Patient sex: M
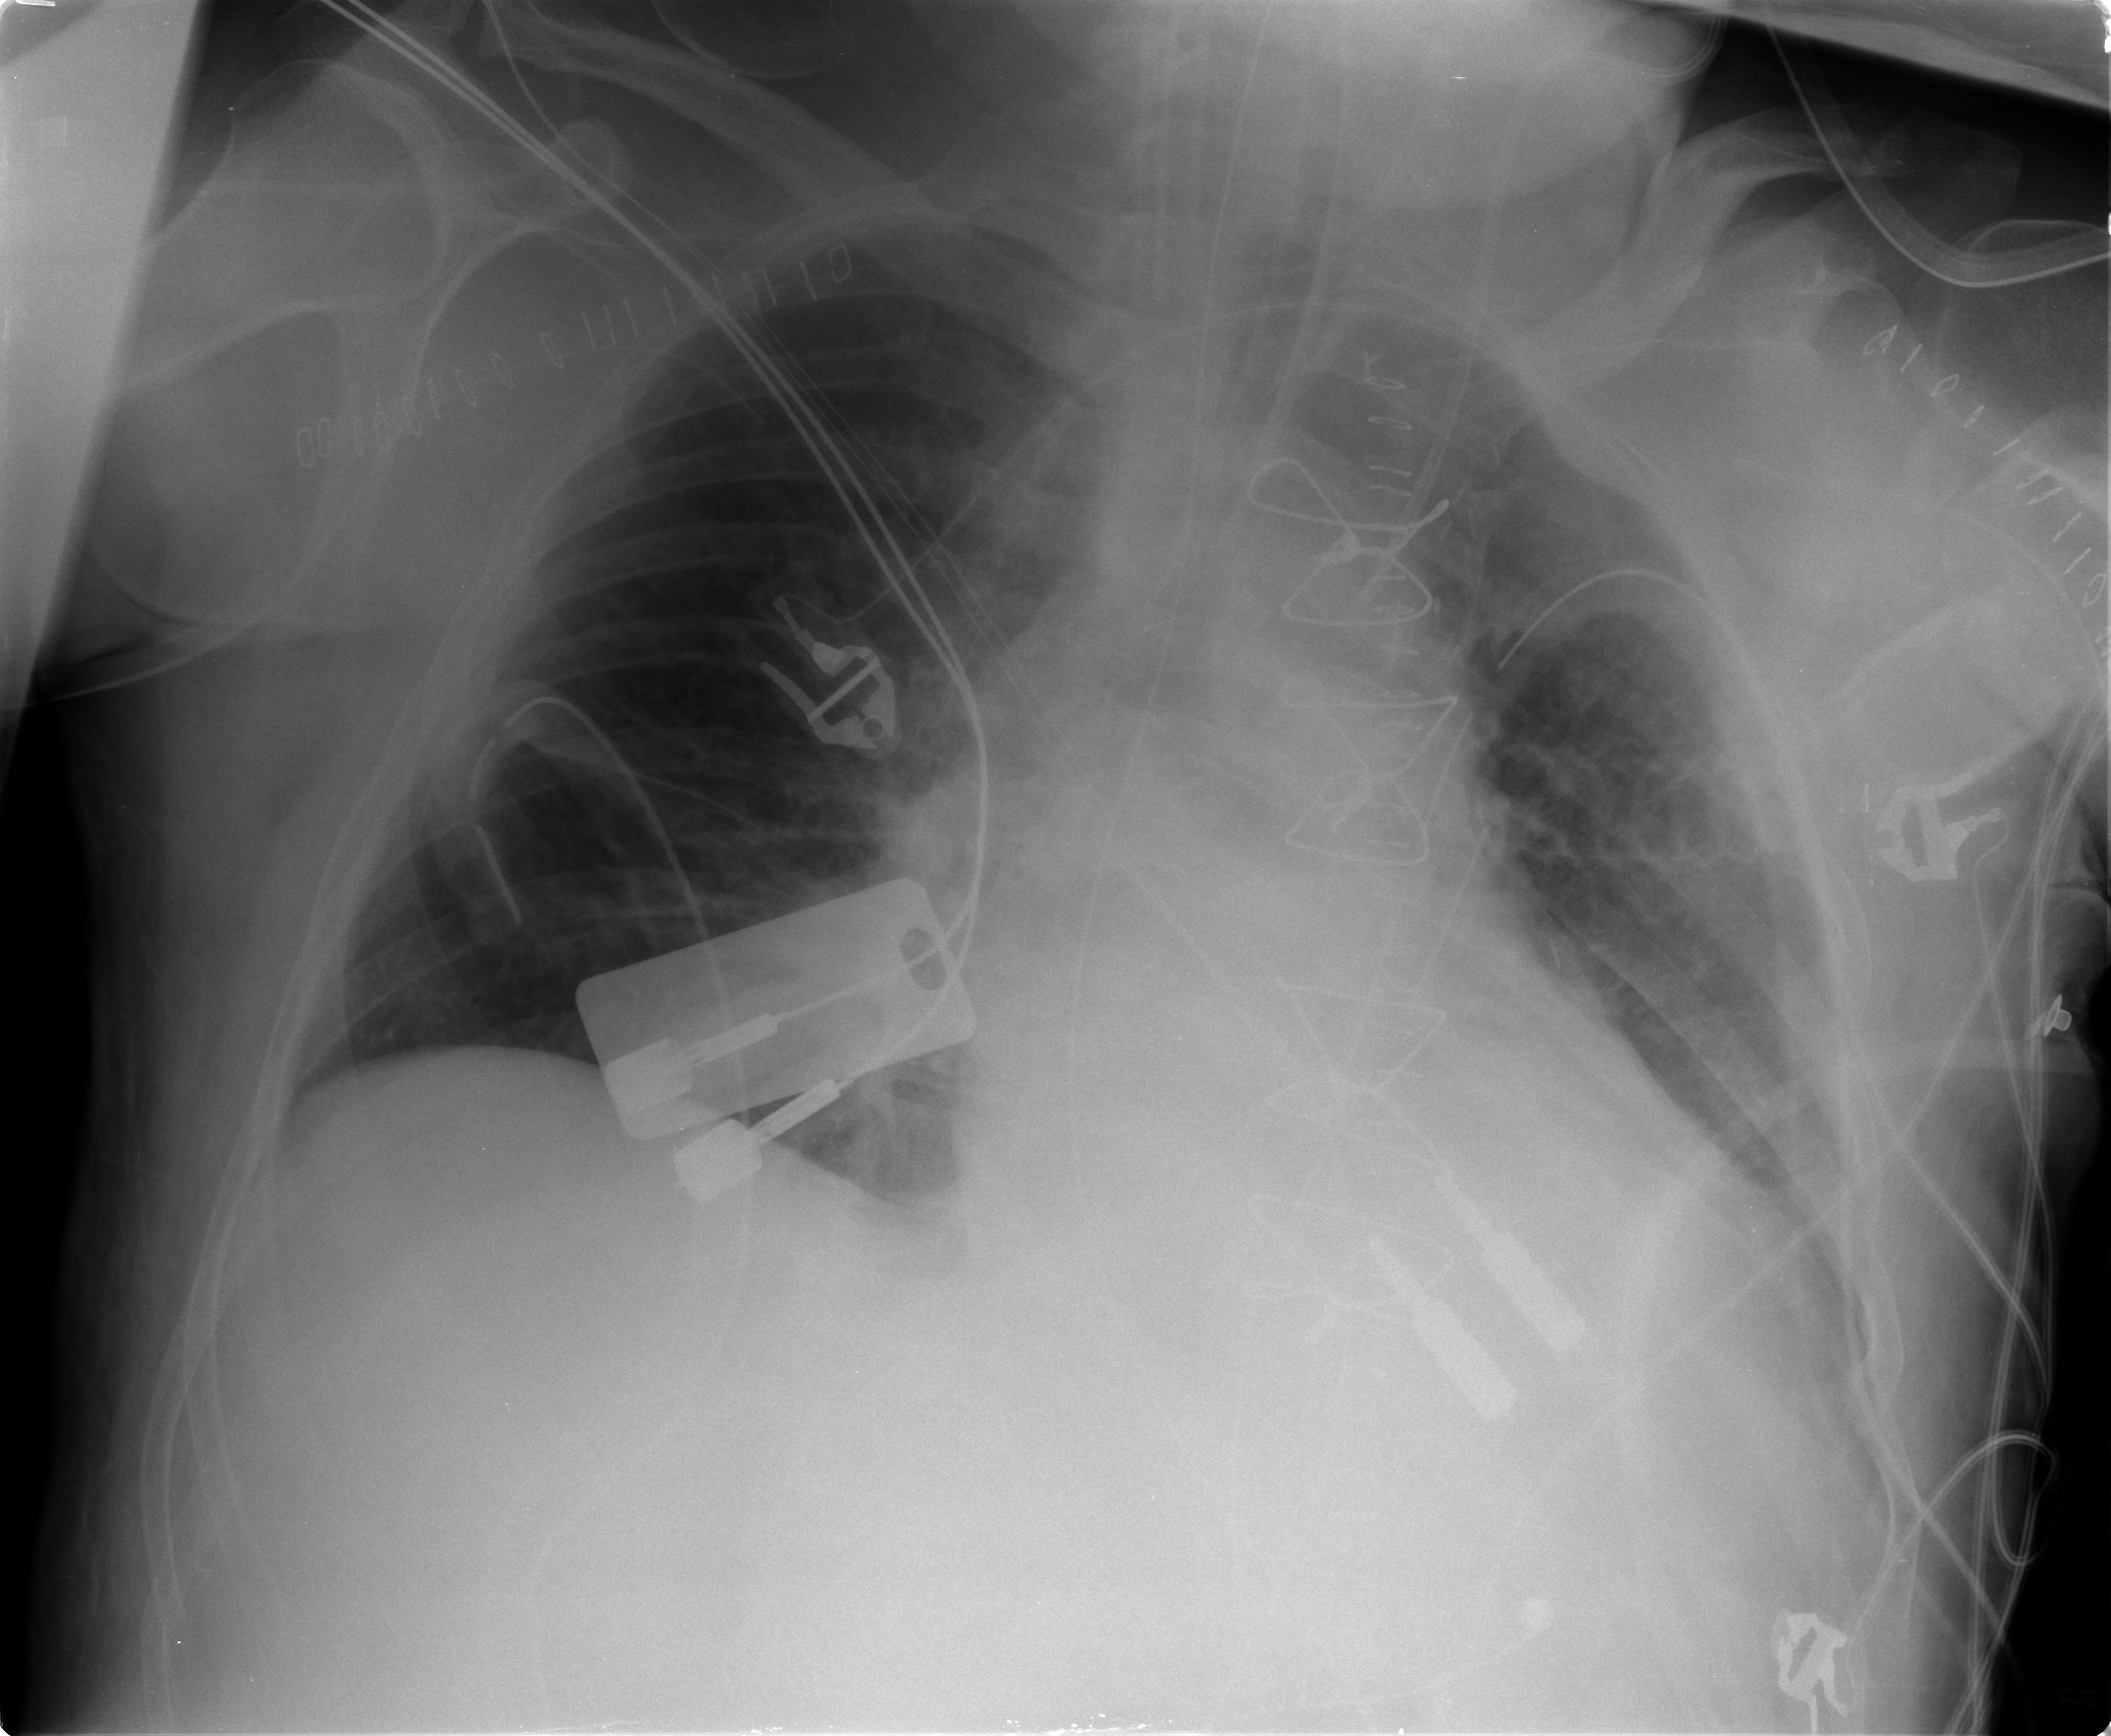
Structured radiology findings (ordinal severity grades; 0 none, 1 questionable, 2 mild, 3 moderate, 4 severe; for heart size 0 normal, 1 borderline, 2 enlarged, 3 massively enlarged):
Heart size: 0
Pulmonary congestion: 2
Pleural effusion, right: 0
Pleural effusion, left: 1
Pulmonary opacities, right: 0
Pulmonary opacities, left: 0
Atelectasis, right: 2
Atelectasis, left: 2